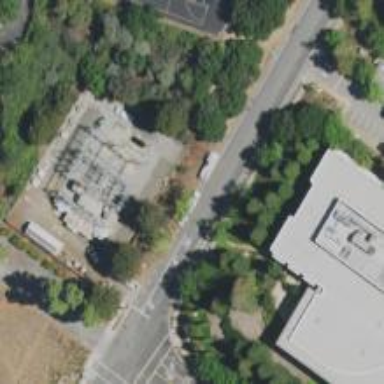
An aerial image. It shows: Power substation.